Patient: sex M, age 42
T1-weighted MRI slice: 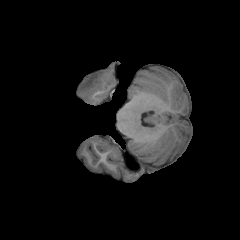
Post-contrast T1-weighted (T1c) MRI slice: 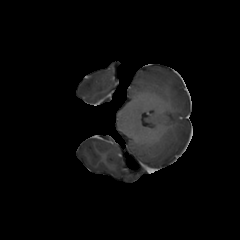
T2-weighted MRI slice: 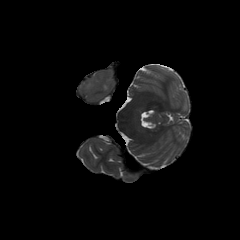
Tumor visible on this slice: yes
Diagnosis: Astrocytoma, IDH-mutant
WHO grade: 4